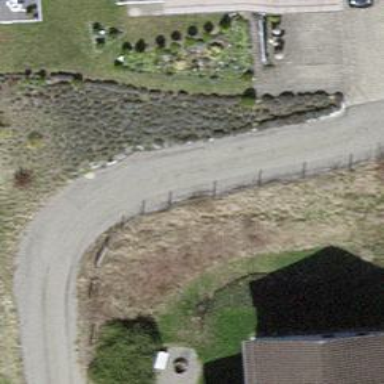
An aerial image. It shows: Asphalt road in residential area.